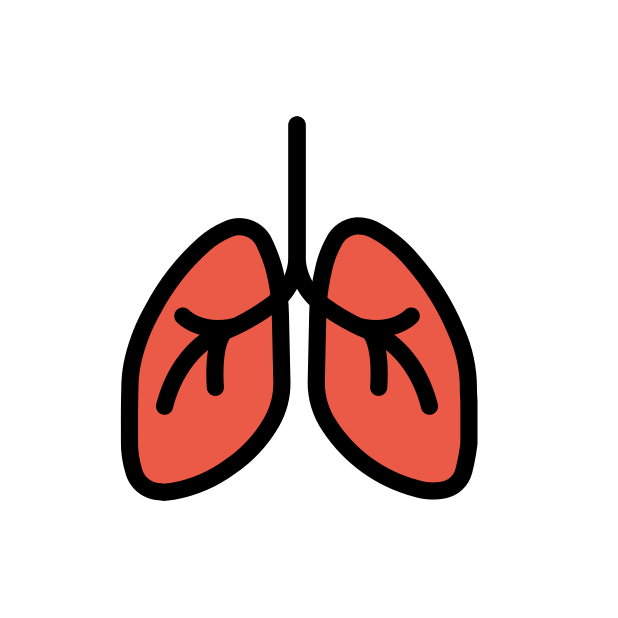
Emoji: 🫁
Name: lungs
Unicode: 0x1fac1